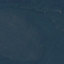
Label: Forest